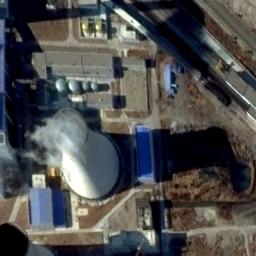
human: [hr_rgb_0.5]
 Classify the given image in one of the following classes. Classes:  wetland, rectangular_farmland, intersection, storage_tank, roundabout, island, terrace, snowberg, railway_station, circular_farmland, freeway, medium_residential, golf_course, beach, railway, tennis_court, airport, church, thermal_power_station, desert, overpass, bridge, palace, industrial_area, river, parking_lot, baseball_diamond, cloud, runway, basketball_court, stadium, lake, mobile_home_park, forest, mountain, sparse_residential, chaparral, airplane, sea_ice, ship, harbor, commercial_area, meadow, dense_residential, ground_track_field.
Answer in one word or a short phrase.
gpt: thermal_power_station